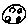
Label: moon